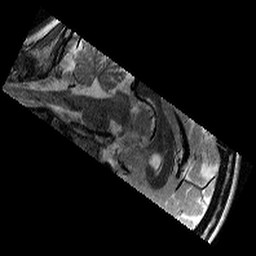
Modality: T2w
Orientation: sagittal
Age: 9
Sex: female
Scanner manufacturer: siemens
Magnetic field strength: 3 T
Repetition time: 9.23 s
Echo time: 0.067 s